高三 · 逻辑题
观察如图图形规律, 在其右下角的空格内画上合适的图形为 ( )

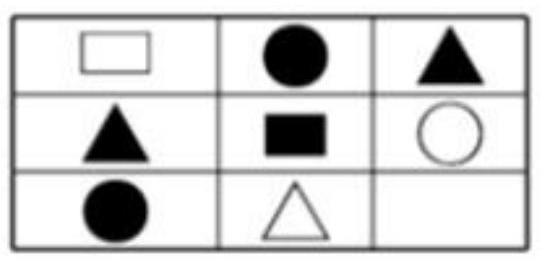
A. \$ \qquad \$ B.


答案: C
解析: 观察前两行与前两列都是两个黑的和一个空心的图形, 且图形各不一样,则第三行或第三列也应具备这个特性，即可知空格内应填故选 C.